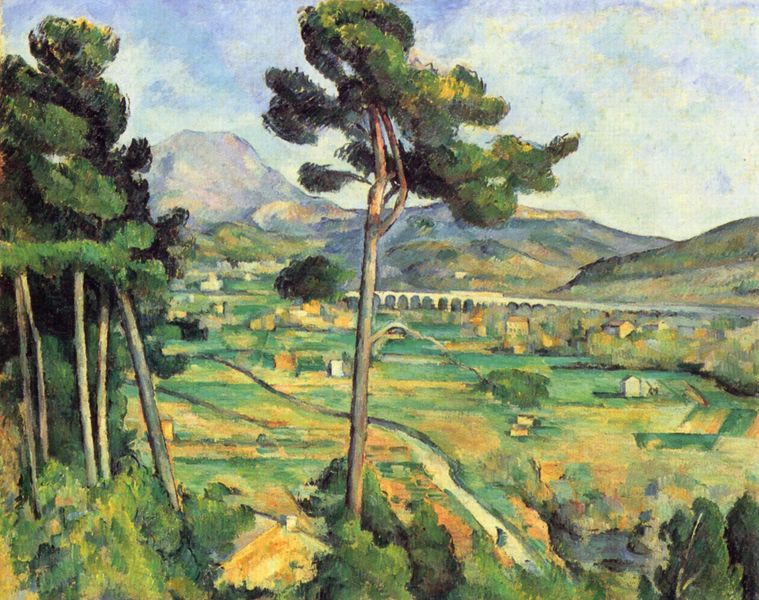
Titel: Montagne Sainte-Victoire, von Bellevue aus gesehen
Künstler: Paul Cézanne
Standort: New York (New York)
Institution: The Metropolitan Museum of Art
Schlagwörter: baum, berg, blau, blätter, himmel, laub, wasser, weiß, wolken, aquarell, bäume, cezanne, fluss, gelb, grün, impressionismus, landschaft, ocker, stadt, äste, frankreich, grau, hell, hintergrund, licht, orange, pfeiler, strasse, zeichnung, haus, weg, wolke, lang, öl, ast, ebene, feld, felder, ferne, horizont, häuser, hügel, natur, stamm, weite, brücke, sonne, wiesen, rosa, schön, tal, wald, anhöhe, bewölkt, sommer, italien, ort, süden, moderne, berge, farben, gebirge, gipfel, hang, sonnenlicht, dorf, bergkette, lila, violett, klein, landschaftsmalerei, massiv, stämme, stimmung, hoch, menschenleer, provence, bayern, groß, baumgruppe, kiefer, paul cezanne, bahn, eisenbahn, eisenbahnbrücke, nadelbäume, kiefern, gmälde, gleis, schiene, pinien, aquaedukt, viadukt, pinie, taches, äquadukt, aquedukt, pont du gard, gebirgsmassiv, föhre, cesanne, estaque, fleder, aquädukte, cecan, césan, flußss, licht himmel weg